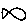
Label: fish